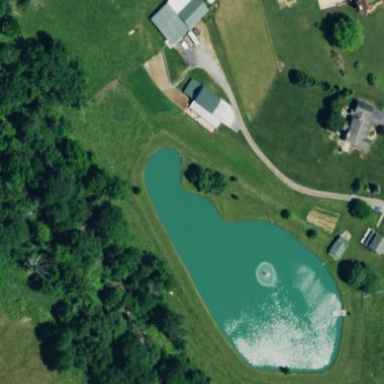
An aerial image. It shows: Pond surrounded by natural water.